Question: i was wondering how to make a time table from 1-12 with java sysout
here's the time table:

please advise, thanks.
EDIT: this was a question in an interview to be answered in less than 10 seconds, and i couldn't figure it out in time.
BTW, the empty row is not important.
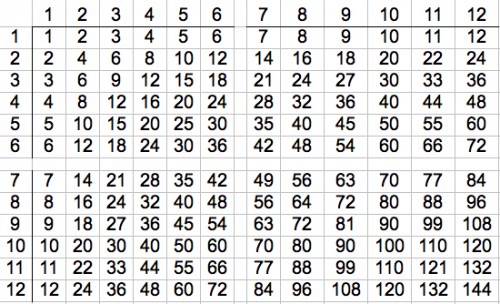
Answer: This sounds like homework but I'm giving you a starting point anyway:
'''
for (int y = 1; y <= 12; y++) {
for (int x = 1; x <= 12; x++) {
System.out.print(x * y + " ");
}
System.out.println();
}
'''
This gives you the numbers you are looking for. You will have to find a way to align them and print the headers yourself.